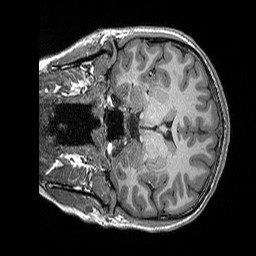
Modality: T1w
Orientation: coronal
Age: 21
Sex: female
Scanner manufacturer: siemens
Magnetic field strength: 3 T
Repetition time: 2.3 s
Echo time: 0.00298 s